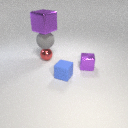
small red metal sphere behind small blue rubber cube